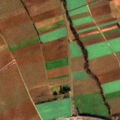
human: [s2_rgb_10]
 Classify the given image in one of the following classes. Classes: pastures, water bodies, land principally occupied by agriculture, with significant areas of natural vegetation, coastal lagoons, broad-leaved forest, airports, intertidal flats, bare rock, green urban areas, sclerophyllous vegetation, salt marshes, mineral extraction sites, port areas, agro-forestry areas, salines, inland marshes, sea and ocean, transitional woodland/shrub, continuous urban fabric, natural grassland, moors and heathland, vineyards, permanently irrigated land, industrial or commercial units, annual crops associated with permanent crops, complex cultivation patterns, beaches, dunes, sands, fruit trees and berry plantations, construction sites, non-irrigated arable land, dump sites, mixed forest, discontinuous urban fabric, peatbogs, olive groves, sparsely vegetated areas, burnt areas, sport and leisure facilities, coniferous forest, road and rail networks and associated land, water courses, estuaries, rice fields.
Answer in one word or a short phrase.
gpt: non-irrigated arable land, complex cultivation patterns